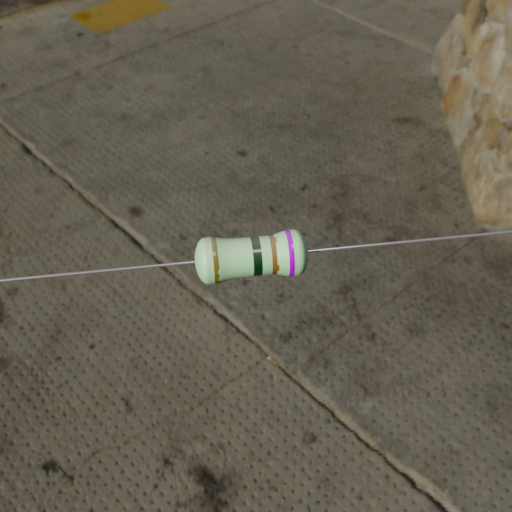
Resistor colour bands (in order): brown, black, brown, violet